高一 · 代数
设集合 $A=\{x \mid-3 \leq x \leq 2\}, B=\{x \mid 2 k-1 \leq x \leq 2 k+1\}$, 且 $A \supseteq B$, 则实数 $k$ 的取值范围是
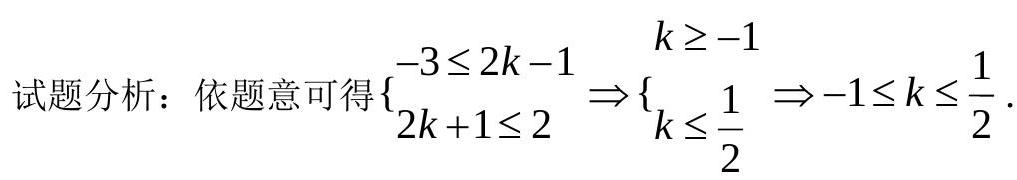
答案: $\left\{k \left\lvert\,-1 \leq k \leq \frac{1}{2}\right.\right\}$
解析:

考点: 集合的运算.